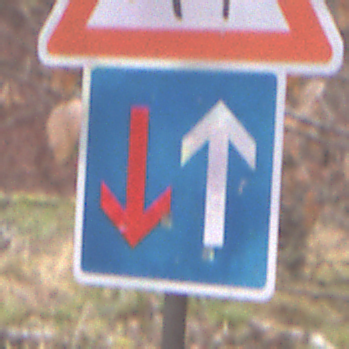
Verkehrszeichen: VorrangVorGegenverkehr
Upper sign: KinderLinks
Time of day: Midday
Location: Outdoor (Nature)
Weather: Overcast
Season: Autumn
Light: Natural